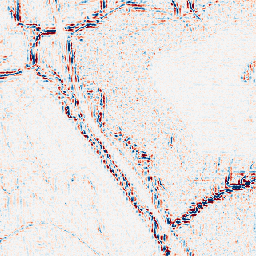
Category: wavelet
Decomposition family: wavelet_reverse_biorthogonal
Decomposition parameters: wavelet: rbio1.3
level: 2
Upsampling method: nearest
Upsampling parameters: scale: 4
Upsampling scale: 4